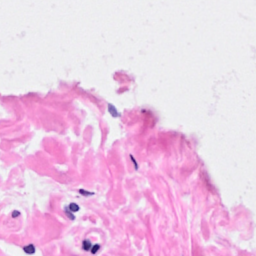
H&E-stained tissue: Breast